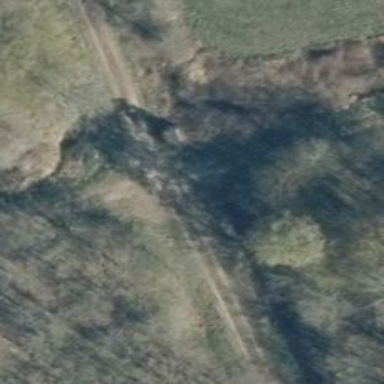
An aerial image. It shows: Hunting stand.